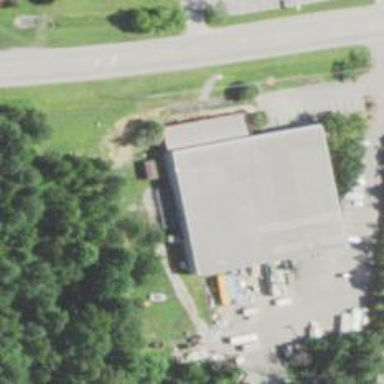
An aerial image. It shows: Commercial building used for commercial purposes.